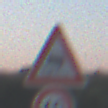
Verkehrszeichen: SchleuderOderRutschgefahr
Zusatzzeichen unten: Geschwindigkeit60
Umgebung: Outdoor, Nature
Tageszeit: SunriseSunset
Wetter: Clear
Licht: Natural
Jahreszeit: Winter
Kontrast: LowContrast